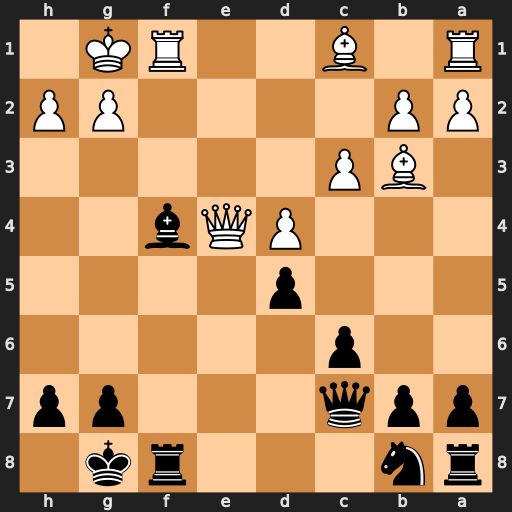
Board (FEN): rn3rk1/ppq3pp/2p5/3p4/3PQb2/1BP5/PP4PP/R1B2RK1
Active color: b
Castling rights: -
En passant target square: -
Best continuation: Bxh2+ Kh1 Rxf1#